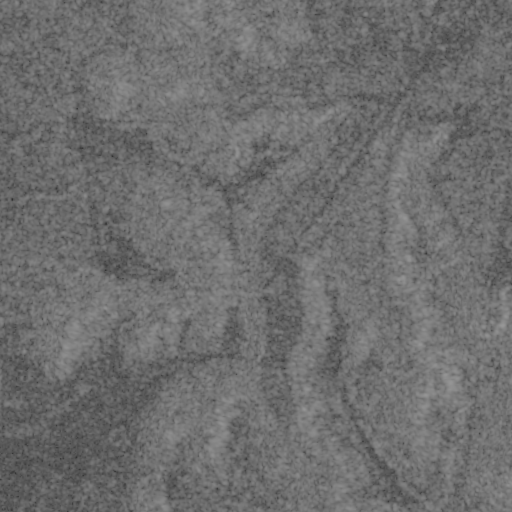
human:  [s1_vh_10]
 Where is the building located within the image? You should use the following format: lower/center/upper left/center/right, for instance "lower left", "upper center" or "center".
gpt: The building is located in the right of the image.
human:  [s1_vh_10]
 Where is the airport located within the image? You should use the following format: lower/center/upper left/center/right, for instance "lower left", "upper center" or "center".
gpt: There is no airport in the image.

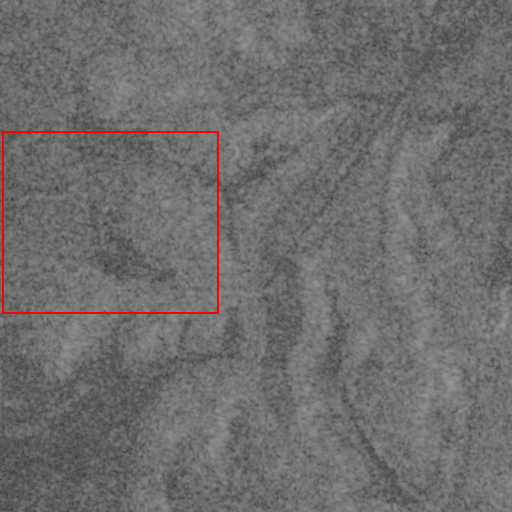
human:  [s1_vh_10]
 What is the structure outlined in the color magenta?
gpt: There is no magenta outline.
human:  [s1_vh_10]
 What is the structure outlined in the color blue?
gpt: There is no structure outlined in blue.